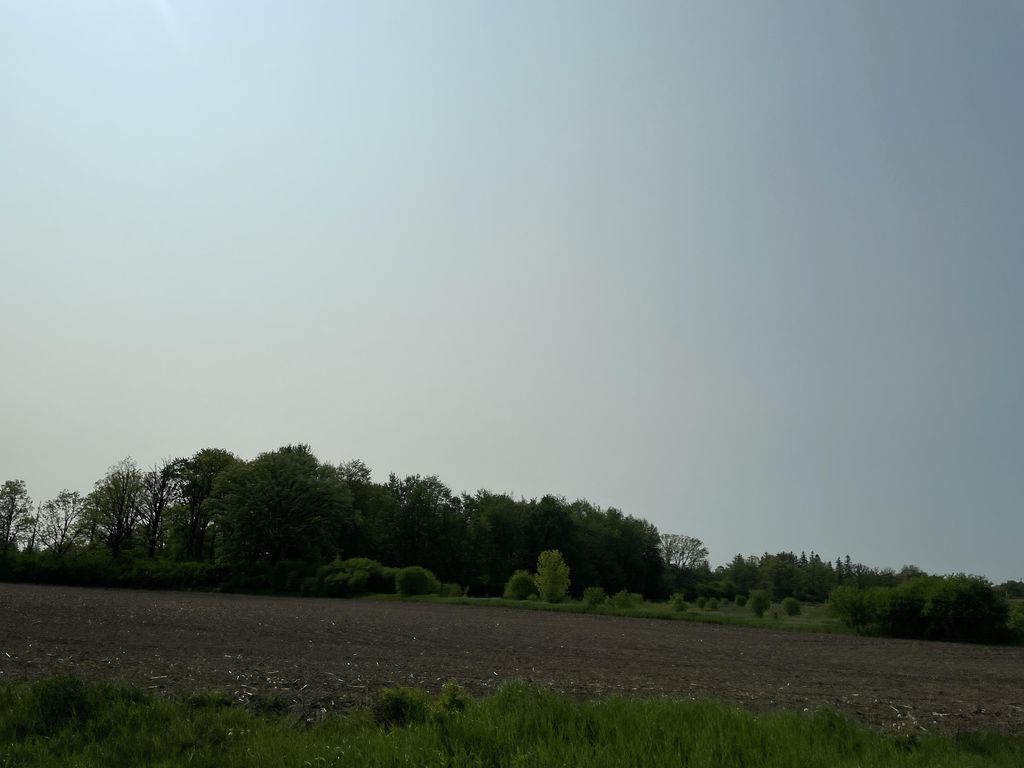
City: kitchener-waterloo